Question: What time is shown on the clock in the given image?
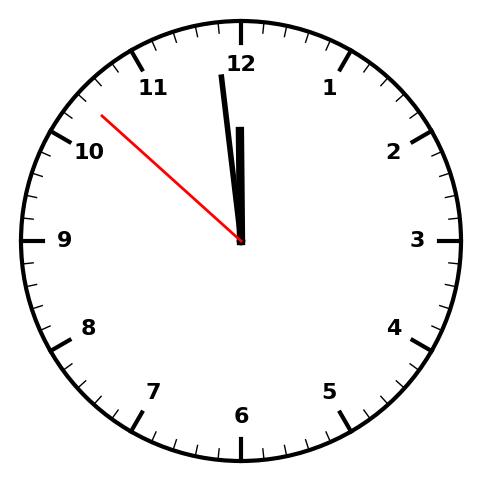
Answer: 11:58:52